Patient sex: M
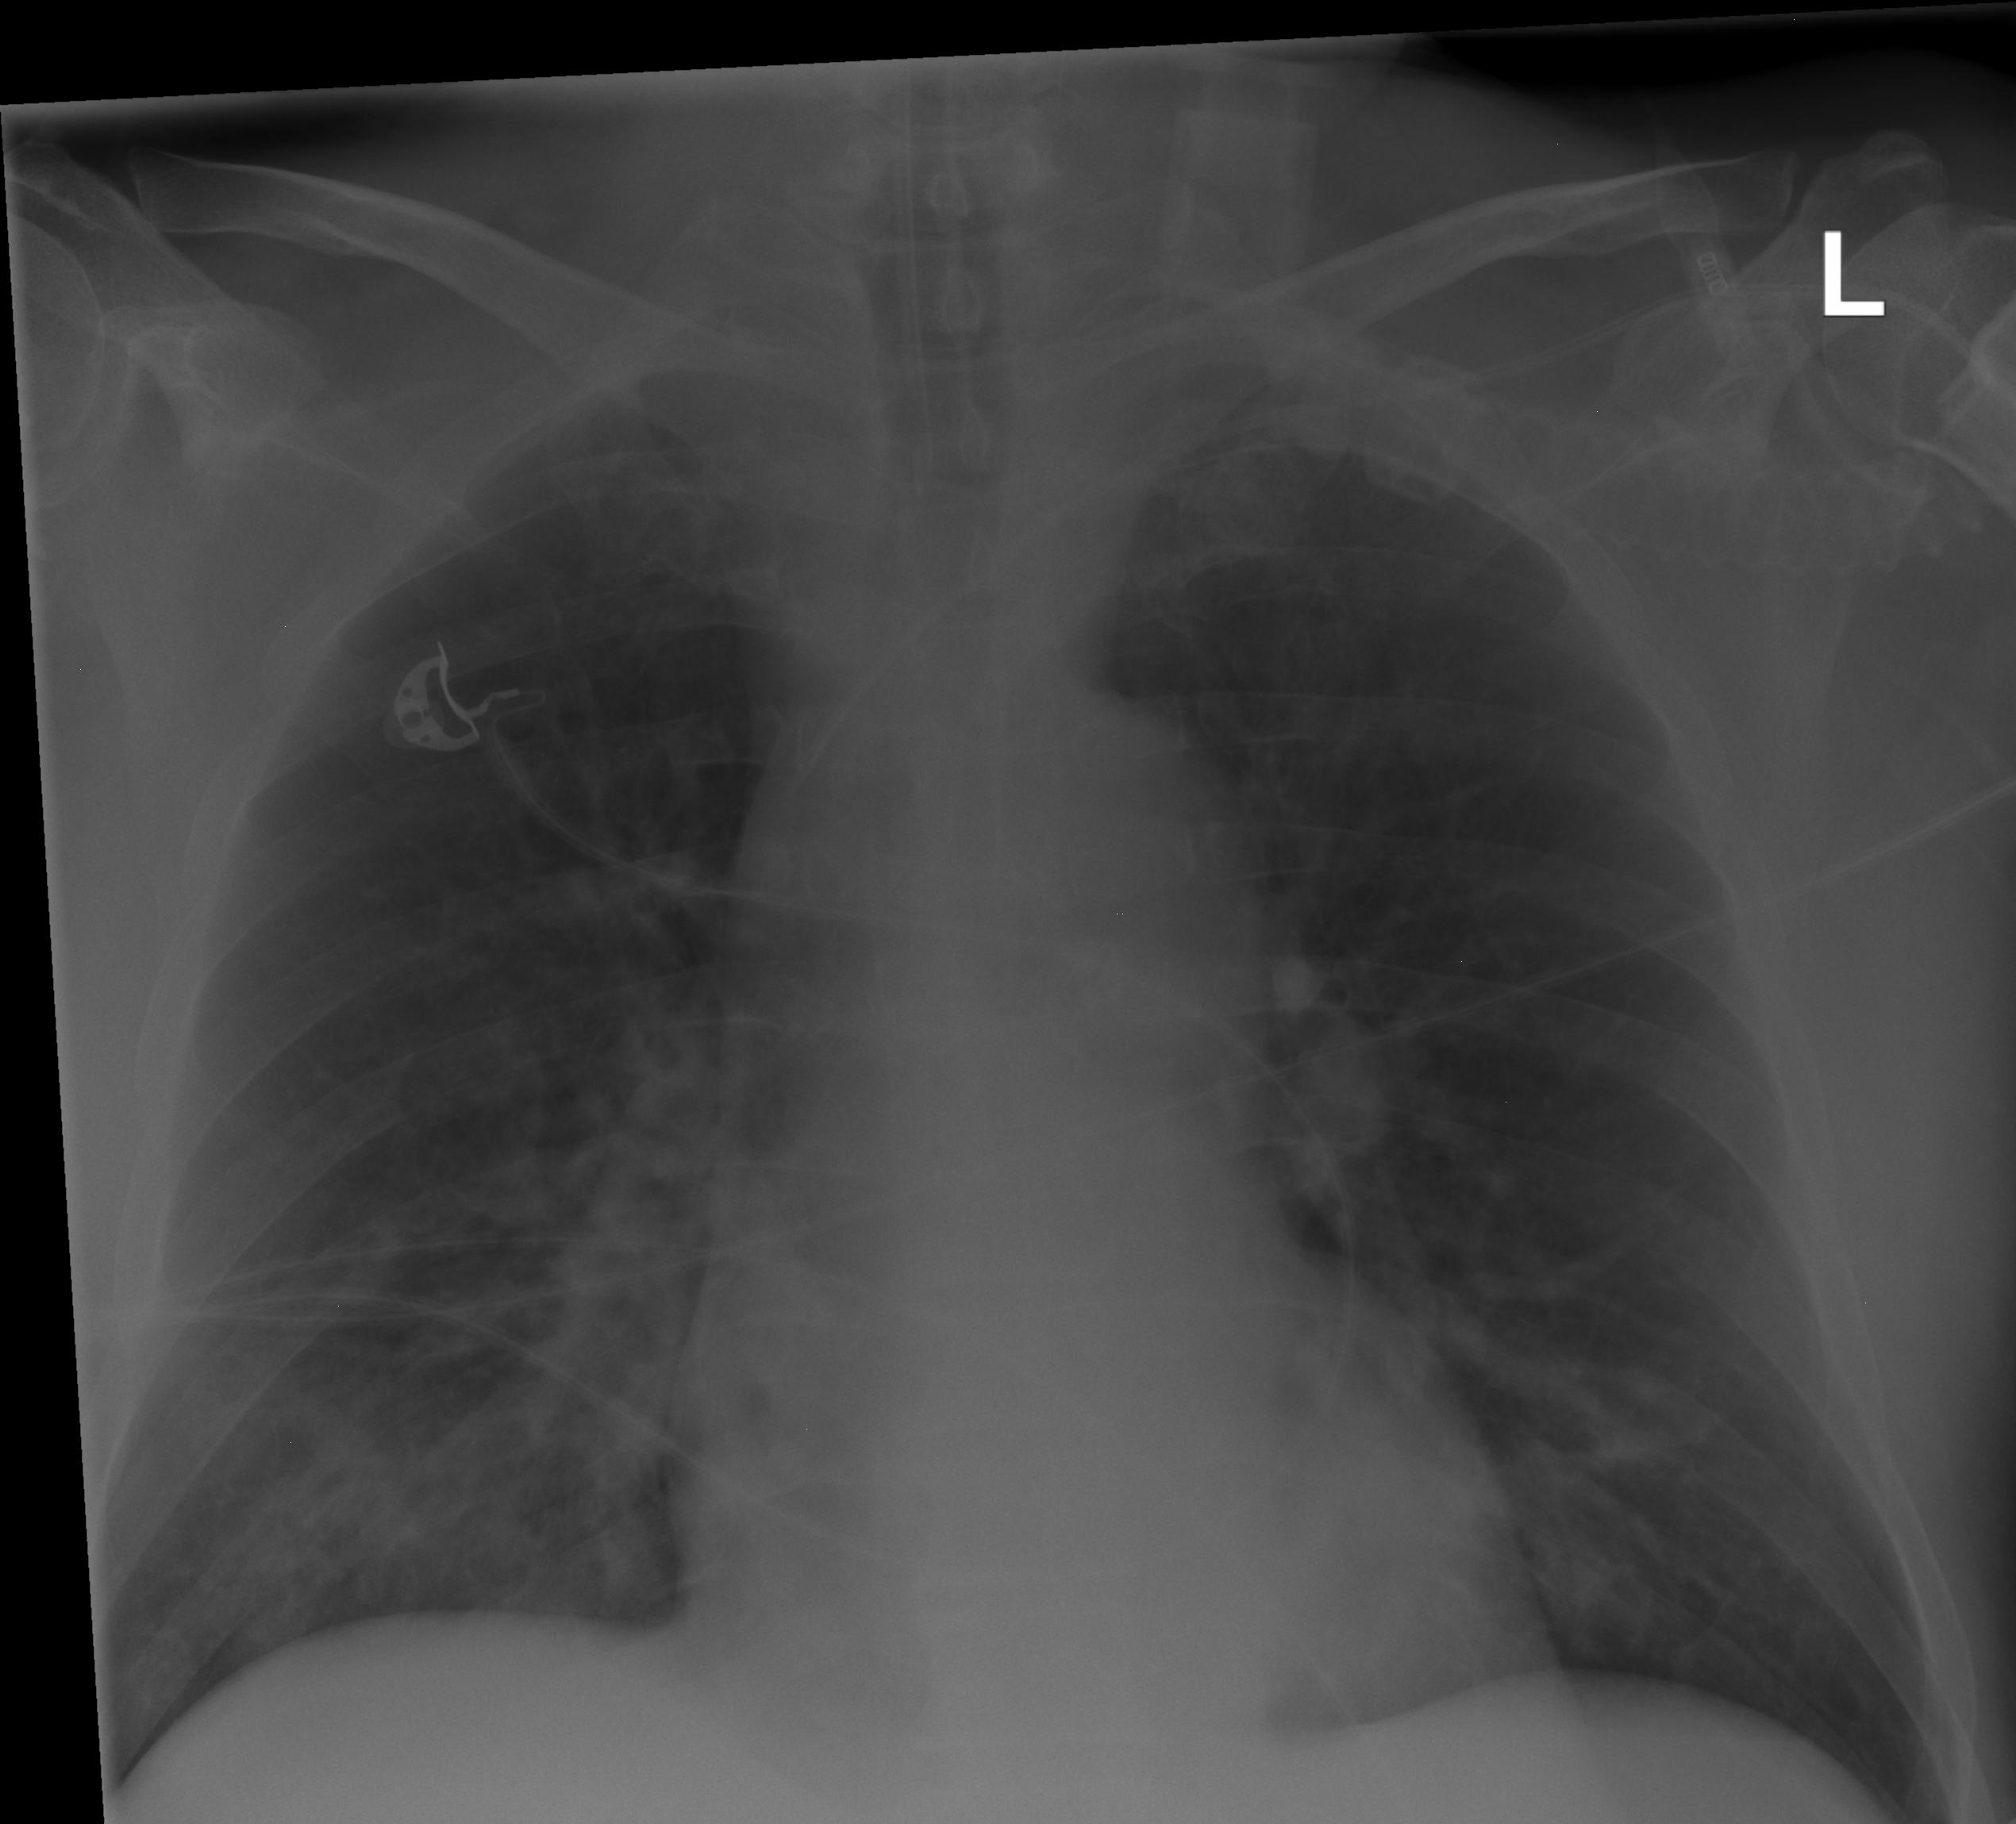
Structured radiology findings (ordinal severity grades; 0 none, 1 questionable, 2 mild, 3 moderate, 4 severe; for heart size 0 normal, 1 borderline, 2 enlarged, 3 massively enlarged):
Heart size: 0
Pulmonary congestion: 0
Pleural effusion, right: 0
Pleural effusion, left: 0
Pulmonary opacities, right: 2
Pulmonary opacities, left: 0
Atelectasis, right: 0
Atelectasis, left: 0